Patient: sex M, age 68
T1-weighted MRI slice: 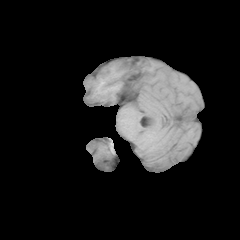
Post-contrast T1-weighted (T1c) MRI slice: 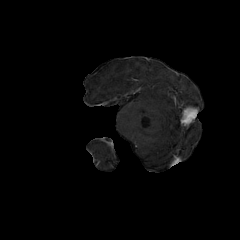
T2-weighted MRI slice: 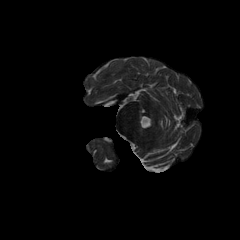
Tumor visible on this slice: no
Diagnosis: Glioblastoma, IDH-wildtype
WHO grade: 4